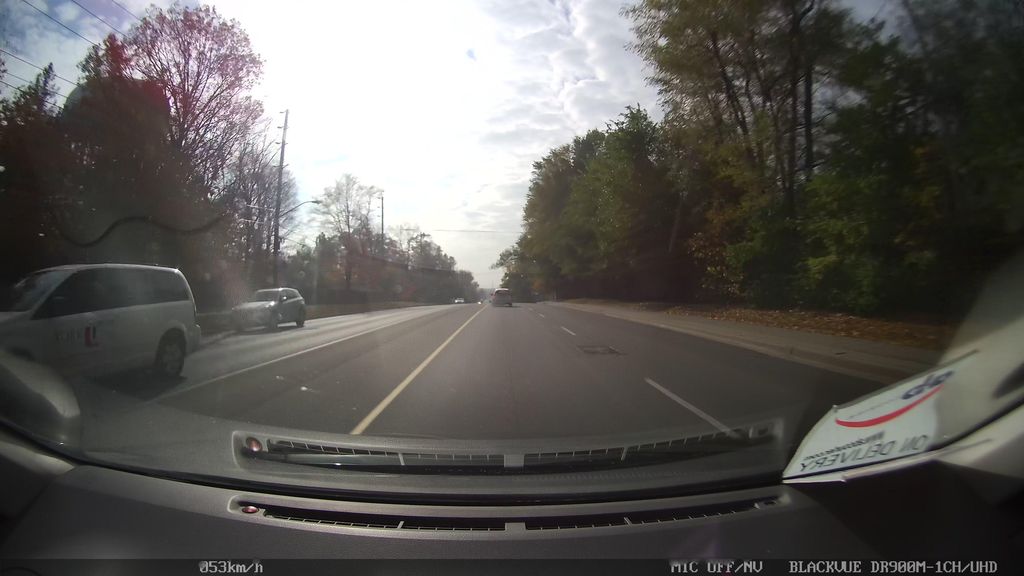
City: toronto